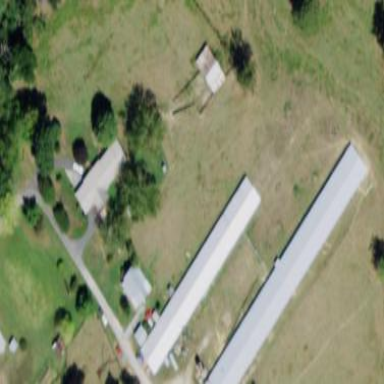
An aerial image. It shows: Farm auxiliary building.